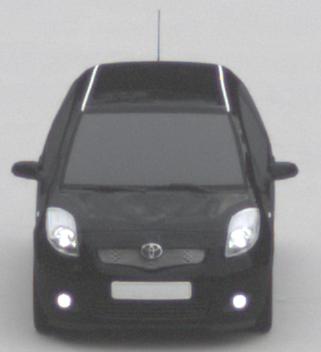
Make: Toyota
Model: Yaris 1.0
Detailed model: Yaris (XP13)
Model produced from: 2011/10
Model produced until: 2014/08
Doors: 3
Color: black
Road condition: dry road
Daytime: morning or afternoon
Contrast: low contrast